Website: bh-photo
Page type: store-pickup
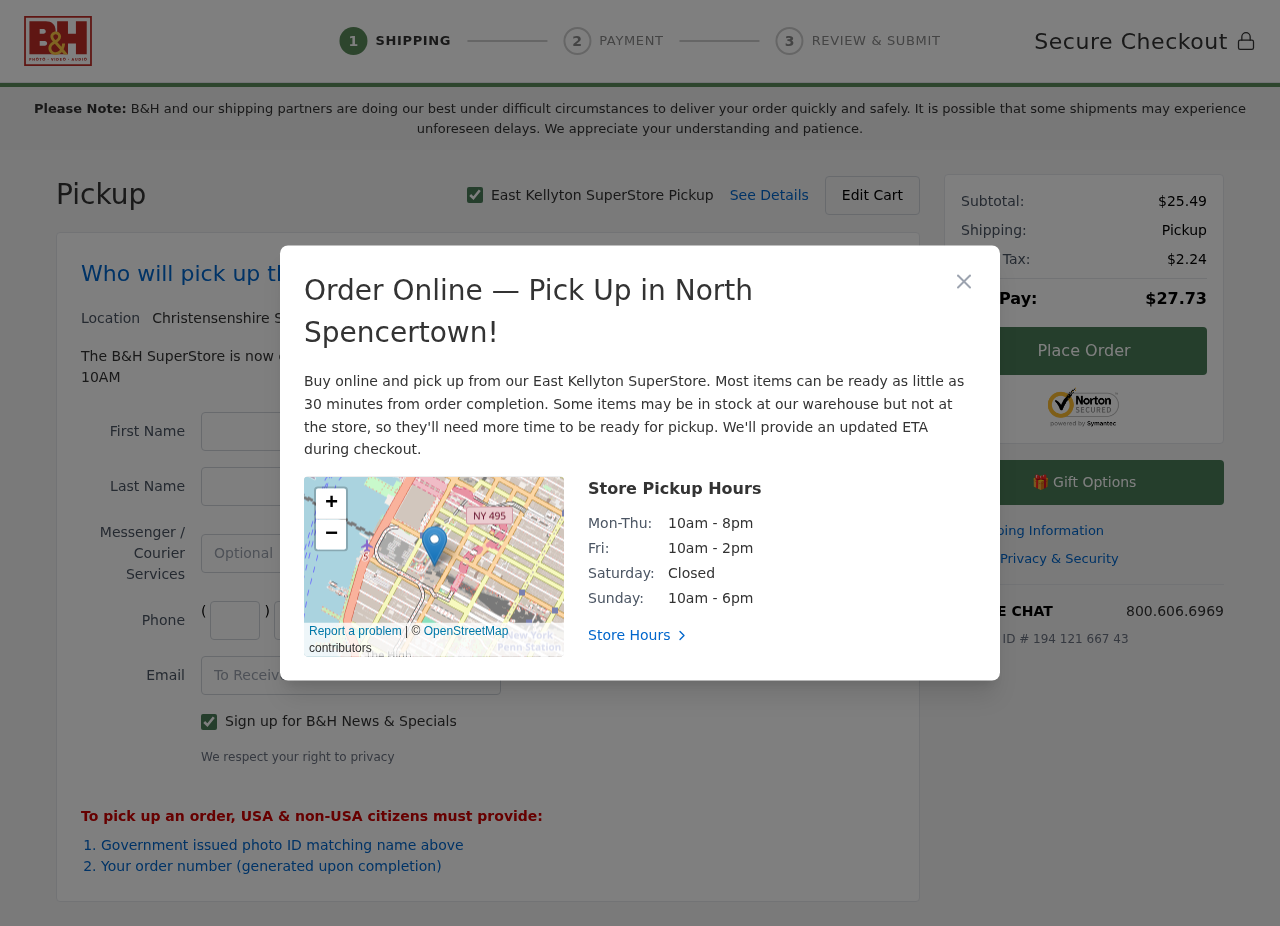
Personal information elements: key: PII_CITY
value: East Kellyton
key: PII_CITY2
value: Christensenshire
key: PII_CITY3
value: North Spencertown
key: PII_EMAIL
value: roberta_munoz@hotmail.com
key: PII_FIRSTNAME
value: Roberta
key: PII_LASTNAME
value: Munoz
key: PII_PHONE_AREA
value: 379
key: PII_PHONE_PREFIX
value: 937
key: PII_PHONE_SUFFIX
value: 1175
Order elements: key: ORDER_SUBTOTAL
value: $25.49
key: ORDER_TAX
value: $2.24
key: ORDER_TOTAL
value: $27.73
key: ORDER_ID
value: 194 121 667 43